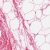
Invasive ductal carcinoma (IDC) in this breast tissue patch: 0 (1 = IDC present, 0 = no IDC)